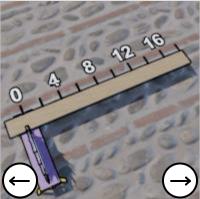
Task: length
Answer: 18
First scale value: 4.0